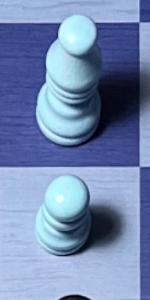
Label: Pawn_White